Question: I would like to add a and a button to my Chrome extension.

One technique that uses for is described in <URL>. It works great! When the button is clicked, it shows a popup for authentication and authorization.
But how should I implement the button?
I tried to use the method in the on-click handler of my button. With this, the sign-in functionality doesn't work as expected. After, when I pressed the button again, I got a new token directly without a popup asking the user to authenticate and authorize my extension. I would like users to be able to change their account by signing out. With this technique, that's not possible. How should I implement the sign out functionality to allow for this?
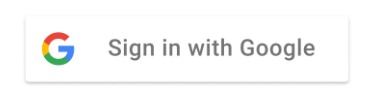
Answer: This has been bugging me too, until I realized that I got mixed up by the difference between sign-in and authorization, sign-out and revoking access.
First, let's not get caught up in the name of the button. Yo may call it , but what you actually want to achieve is to let users revoke access for their Google Account, and then log in and grant access to a different account.
If you use 'removeCacheAuthToken', then authorize again, and see no popup, then that means the extension still has access to certain APIs. To check which apps have been granted access to which Google services, go to <URL> and have a look.
There are several ways to revoke access:
1. Go to chrome://identity-internals/ and remove the tokens that you want. Then click on the Authorize button, and you should see a popup to choose the Google accounts to grant access.
Of course, that method is for testing only. Your end users won't see the access token for your extension if they visit that page.
1. When the user clicks on the Revoke access button, or whatever name you call, display a popup that tells them to go to the permission settings page to manually revoke access.
2. Create a form on the current web page, add access token to the form and submits to the https://oauth2.googleapis.com/revoke endpoint.
From my experience, method 3 seems like an ideal solution, but it was a hit and mix for me. Sometimes I would get an invalid or expired token error, and troubleshooting it is not worth it. I would stick with method for peace of mind.